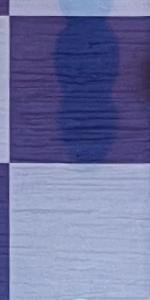
Label: Empty